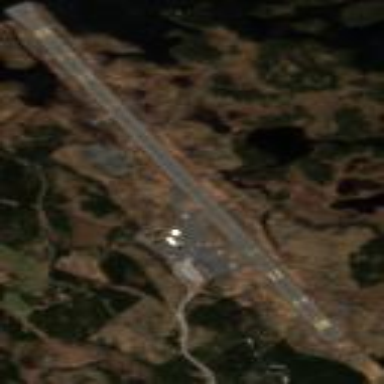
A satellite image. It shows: Public aerodrome or airport.